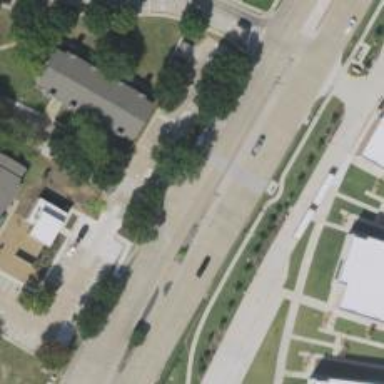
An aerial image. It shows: Secondary road with separate sidewalk.